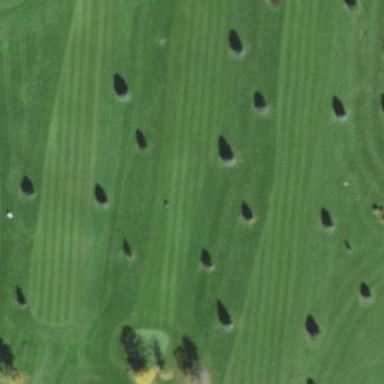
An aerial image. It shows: Golf fairway surrounded by grass.